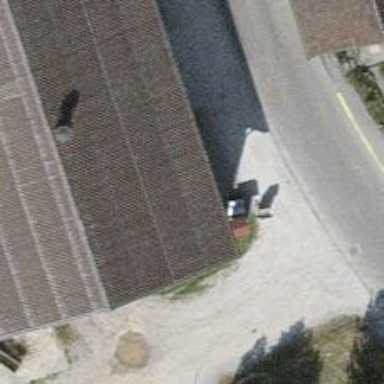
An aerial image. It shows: Farm shop.